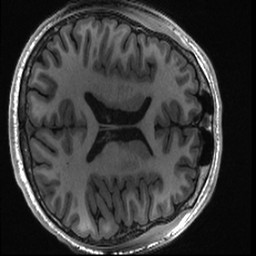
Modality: T1w
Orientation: axial
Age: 22
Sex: male